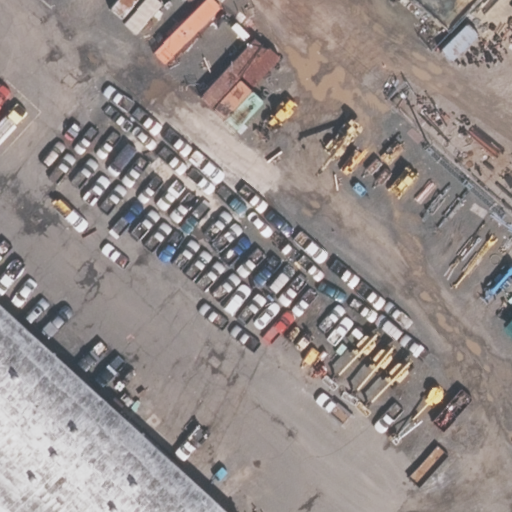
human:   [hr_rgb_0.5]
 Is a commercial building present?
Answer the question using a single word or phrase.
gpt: yes

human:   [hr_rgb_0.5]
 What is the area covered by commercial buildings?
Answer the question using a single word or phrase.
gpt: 1329m2

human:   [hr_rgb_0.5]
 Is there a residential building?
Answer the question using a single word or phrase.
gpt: no

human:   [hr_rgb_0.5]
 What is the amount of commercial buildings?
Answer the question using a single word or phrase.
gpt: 1

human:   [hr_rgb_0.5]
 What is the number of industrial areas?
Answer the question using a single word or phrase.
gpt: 1

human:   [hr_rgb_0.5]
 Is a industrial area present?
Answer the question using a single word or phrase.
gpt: yes

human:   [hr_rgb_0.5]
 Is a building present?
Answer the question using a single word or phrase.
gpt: yes

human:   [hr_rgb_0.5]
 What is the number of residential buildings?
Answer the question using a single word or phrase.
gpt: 0

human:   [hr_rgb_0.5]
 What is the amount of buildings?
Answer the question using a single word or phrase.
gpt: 1

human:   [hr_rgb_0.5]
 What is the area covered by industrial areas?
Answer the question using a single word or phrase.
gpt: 10583m2

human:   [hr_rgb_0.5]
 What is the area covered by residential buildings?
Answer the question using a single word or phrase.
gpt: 0m2

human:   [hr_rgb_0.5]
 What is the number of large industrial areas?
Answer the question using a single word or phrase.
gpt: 1

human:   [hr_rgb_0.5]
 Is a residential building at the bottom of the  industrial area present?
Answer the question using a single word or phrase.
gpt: no

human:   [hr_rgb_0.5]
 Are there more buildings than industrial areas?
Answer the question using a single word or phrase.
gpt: no

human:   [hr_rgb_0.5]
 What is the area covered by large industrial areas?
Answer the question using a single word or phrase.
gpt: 10583m2

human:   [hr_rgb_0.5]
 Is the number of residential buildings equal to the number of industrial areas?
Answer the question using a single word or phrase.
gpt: no

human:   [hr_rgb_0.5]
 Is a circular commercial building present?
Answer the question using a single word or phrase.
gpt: no

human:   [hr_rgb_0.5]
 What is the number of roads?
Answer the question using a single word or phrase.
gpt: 0

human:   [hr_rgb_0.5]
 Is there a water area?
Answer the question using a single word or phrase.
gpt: no

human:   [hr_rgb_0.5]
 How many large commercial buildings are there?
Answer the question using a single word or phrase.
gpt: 1

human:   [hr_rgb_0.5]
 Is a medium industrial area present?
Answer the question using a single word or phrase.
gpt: no

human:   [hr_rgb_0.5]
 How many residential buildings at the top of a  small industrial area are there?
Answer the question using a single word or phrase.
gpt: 0

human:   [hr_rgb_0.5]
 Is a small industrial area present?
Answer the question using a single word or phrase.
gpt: no

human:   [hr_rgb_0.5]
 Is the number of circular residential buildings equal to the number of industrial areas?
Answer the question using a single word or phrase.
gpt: no

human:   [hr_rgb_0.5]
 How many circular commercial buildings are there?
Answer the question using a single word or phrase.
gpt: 0

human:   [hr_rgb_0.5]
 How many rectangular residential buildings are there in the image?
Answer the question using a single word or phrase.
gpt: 0

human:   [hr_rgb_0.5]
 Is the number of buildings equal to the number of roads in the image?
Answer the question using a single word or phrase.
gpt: no

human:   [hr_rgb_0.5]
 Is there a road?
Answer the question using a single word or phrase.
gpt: no

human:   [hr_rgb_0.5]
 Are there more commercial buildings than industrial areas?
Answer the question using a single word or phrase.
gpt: no

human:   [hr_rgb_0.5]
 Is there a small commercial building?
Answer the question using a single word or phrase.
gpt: no

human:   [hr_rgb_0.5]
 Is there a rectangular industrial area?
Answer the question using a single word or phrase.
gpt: yes

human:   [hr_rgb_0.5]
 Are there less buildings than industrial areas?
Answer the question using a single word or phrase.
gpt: no

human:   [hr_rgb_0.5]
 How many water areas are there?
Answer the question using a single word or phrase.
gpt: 0

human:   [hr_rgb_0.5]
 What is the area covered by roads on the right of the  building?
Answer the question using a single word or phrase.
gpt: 0m2

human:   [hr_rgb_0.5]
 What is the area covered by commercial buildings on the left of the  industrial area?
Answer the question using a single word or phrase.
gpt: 1329m2

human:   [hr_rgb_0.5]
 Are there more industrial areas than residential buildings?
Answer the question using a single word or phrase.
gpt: yes

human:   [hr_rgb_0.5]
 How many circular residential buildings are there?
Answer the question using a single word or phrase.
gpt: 0

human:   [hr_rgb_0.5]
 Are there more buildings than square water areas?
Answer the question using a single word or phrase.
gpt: yes

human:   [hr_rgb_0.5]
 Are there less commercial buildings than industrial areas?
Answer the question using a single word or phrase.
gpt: no

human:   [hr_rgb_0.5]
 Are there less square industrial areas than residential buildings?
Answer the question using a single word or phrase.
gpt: no

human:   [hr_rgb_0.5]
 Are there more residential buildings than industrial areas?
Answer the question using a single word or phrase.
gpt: no

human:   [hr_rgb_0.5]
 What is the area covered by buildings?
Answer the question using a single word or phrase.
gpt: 1329m2

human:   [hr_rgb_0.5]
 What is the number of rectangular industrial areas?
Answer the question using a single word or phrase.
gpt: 1

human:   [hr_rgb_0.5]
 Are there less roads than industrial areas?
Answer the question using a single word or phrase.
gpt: yes

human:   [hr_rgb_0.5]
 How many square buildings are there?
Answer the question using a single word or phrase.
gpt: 0

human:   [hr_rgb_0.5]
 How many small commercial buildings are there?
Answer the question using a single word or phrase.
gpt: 0

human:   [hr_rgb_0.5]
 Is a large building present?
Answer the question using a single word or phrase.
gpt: yes

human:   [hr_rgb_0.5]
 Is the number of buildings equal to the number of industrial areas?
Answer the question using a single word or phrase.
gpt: yes

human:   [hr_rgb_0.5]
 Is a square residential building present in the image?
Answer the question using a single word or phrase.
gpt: no

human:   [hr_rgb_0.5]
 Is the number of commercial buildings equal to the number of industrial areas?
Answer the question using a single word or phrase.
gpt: yes

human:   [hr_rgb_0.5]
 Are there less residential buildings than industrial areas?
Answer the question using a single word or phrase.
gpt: yes

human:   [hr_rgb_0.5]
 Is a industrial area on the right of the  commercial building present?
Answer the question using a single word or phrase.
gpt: yes

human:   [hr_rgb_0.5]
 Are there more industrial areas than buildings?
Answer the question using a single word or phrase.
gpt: no

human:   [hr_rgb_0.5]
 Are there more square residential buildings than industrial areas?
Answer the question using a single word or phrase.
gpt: no

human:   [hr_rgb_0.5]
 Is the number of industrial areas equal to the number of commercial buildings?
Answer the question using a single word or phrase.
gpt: yes

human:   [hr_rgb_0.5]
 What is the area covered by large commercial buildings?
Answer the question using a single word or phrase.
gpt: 1329m2

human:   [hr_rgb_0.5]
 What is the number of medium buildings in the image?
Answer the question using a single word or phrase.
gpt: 0

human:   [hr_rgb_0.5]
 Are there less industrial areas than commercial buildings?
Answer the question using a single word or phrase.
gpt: no

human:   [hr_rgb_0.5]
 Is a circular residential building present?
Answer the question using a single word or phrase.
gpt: no

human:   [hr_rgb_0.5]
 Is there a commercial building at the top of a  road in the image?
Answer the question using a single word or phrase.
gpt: no

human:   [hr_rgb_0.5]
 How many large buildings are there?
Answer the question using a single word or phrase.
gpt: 1

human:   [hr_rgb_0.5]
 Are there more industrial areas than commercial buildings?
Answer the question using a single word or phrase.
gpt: no

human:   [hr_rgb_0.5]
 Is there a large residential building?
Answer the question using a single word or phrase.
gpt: no

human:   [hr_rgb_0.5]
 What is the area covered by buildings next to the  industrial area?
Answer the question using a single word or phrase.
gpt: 1329m2